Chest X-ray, AP view. Patient: 22 years old, sex M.
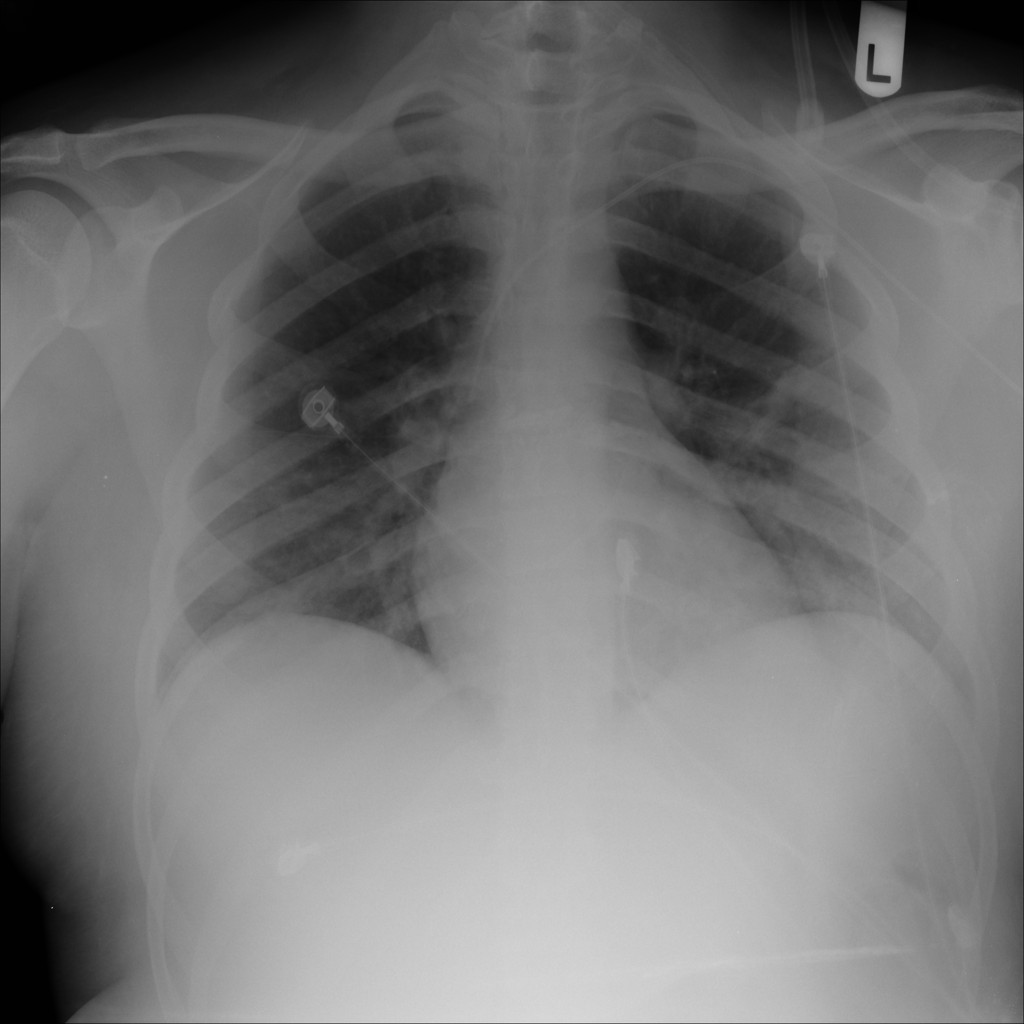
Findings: Pneumonia